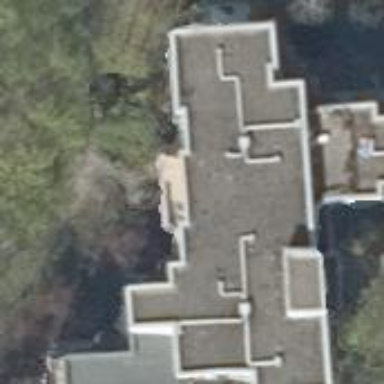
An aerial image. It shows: Apartment building with flat roof.